Question: I'm bringing focus to a UITextView after setting its property to NO. When I set the [textView becomeFirstResponder] the textView gets the little typing cursor, but the keyboard remains hidden. Any idea why? If it helps, the main view is a modal view that a UINavigationController is presenting.
EDIT: Here's the method that gets called:
'''
- (void)show_comment_elements {
toolbar.hidden = YES;
main_table.hidden = YES;
add_comment_table.hidden = NO;
comment_text.hidden = NO;
[comment_text becomeFirstResponder];
}
'''
Here's a screenshot:

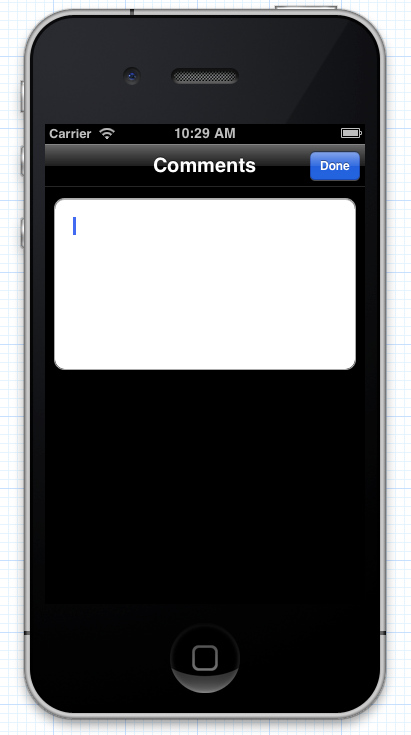
Answer: I'm assuming you've verified that your method is getting invoked after the view is placed on-screen.
From the docs....
> A responder object only becomes the
first responder if the current
responder can resign first-responder
status (canResignFirstResponder) and
the new responder can become first
responder.You may call this method to make a
responder object such as a view the
first responder. However, you should
only call it on that view if it is
part of a view hierarchy. If the
view's window property holds a
UIWindow object, it has been installed
in a view hierarchy; if it returns
nil, the view is detached from any
hierarchy.
So:
1. Can you confirm that the current responder when your method is invoked can resign first-responder status?
2. Your view appears to be in the view hierarchy if it is displaying from the screen shot. If the screen-shot is from IB, then test that the view's window property is not nil.
3. Make sure the view is editable -- if(comment_text.isEditable) or it will not accept first responder status.
4. Try adding [comment_text setNeedsDisplay] to force a re-fresh with the view set as first responder.
If none of this works, post some more code (such as where the method is being called from).